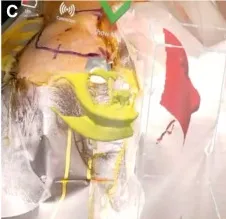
Surgeons' view through the AR headset displaying 3D model overlaid on patients' head. (C) Ventricles in yellow.
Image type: radiology (ct)